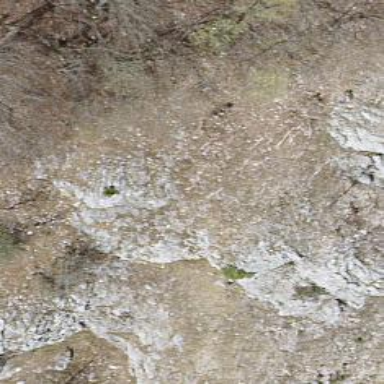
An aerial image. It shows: Cliff in nature.